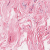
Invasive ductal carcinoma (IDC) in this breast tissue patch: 0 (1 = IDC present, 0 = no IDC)